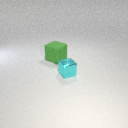
small cyan metal cube to the right of large green rubber cube